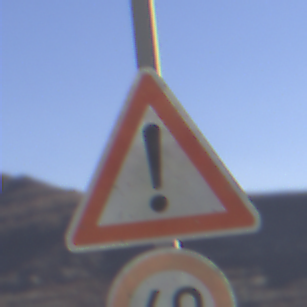
Verkehrszeichen: Gefahrenstelle
Zusatzzeichen unten: Geschwindigkeit60
Umgebung: Outdoor, Nature
Tageszeit: MorningAfternoon
Wetter: Clear
Licht: Natural
Jahreszeit: NotSpecified
Kontrast: HighContrast